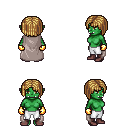
a pixel art fantasy rpg character, female body template, orc, green skin, gray cape, white pants, blonde pageboy hairstyle, gold gloves, maroon shoes, four views (front, back, left, right), 2x2 character sprite sheet, small pixel art, hard edges, no anti-aliasing